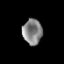
Tissue: prostate
Cell type: T cells
Senescence score: 0.3445
Nuclear area (px): 493
Mean DAPI intensity: 131.026